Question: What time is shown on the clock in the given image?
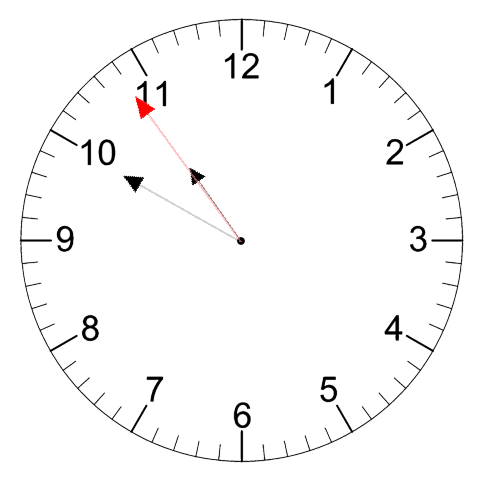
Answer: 10:49:54